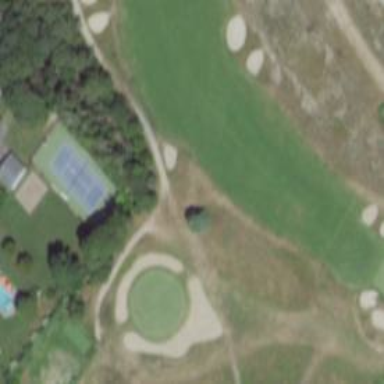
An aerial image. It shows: Path used for both walking and golf.